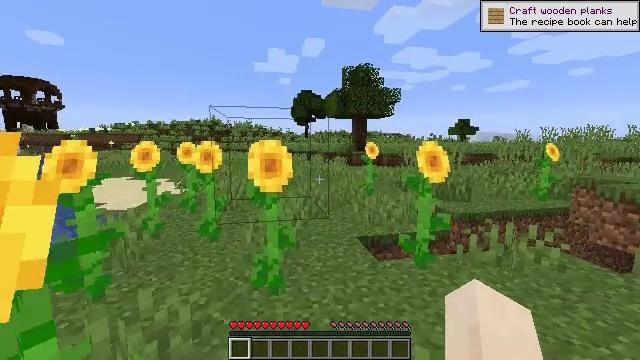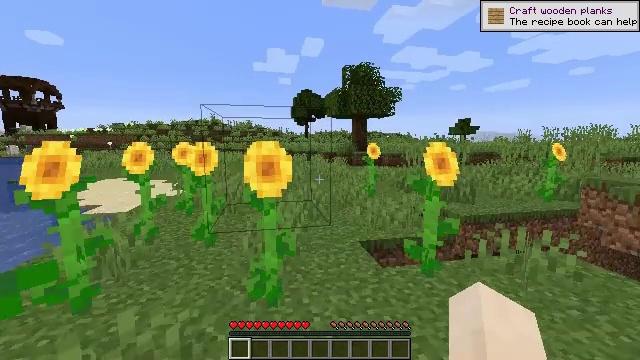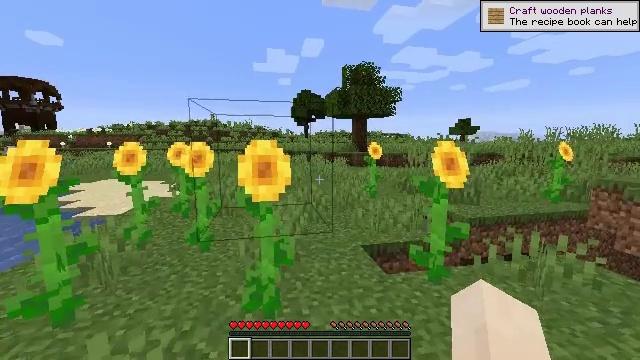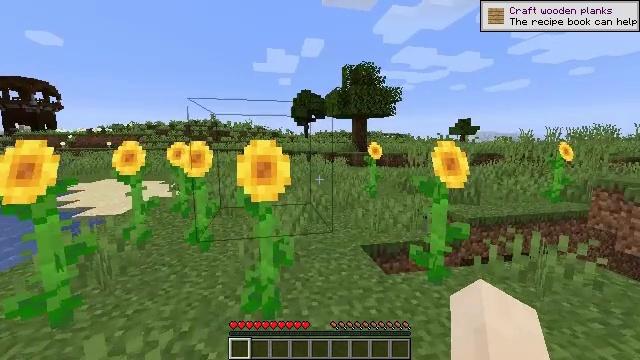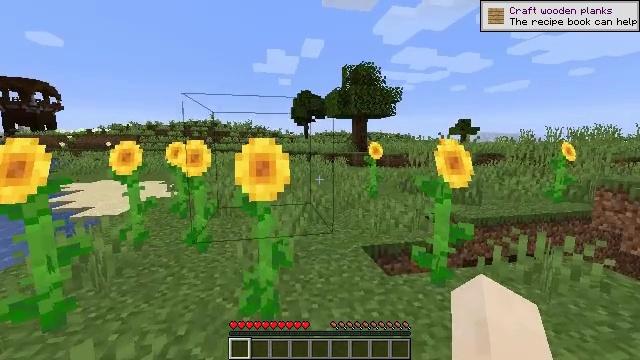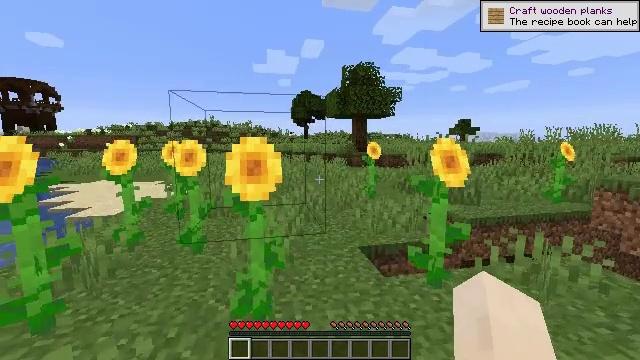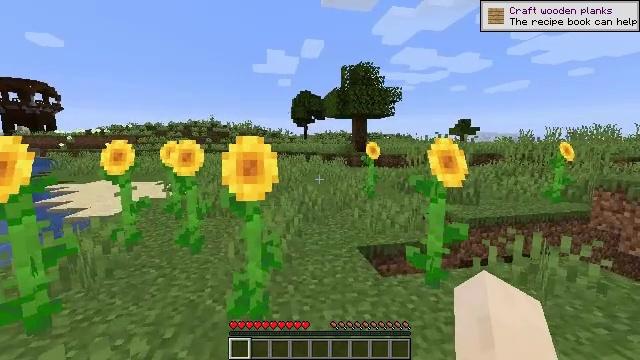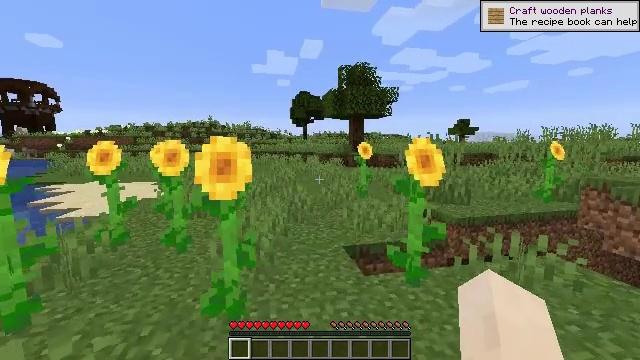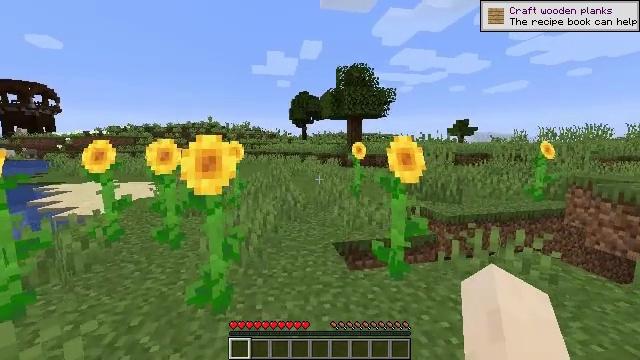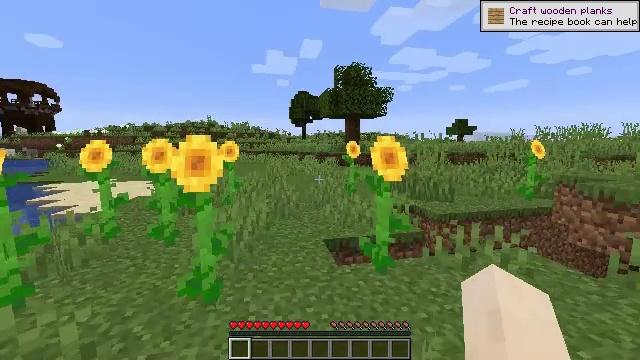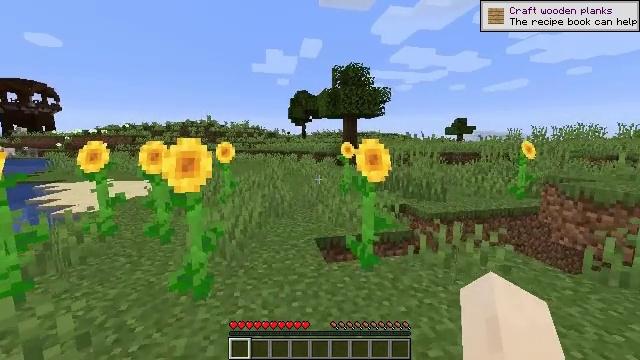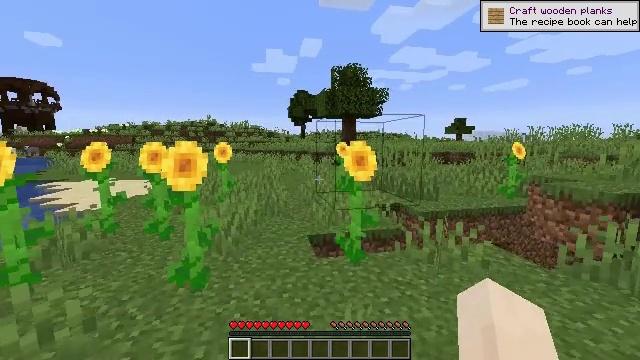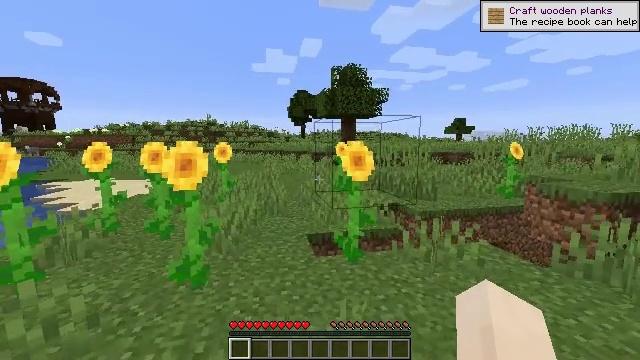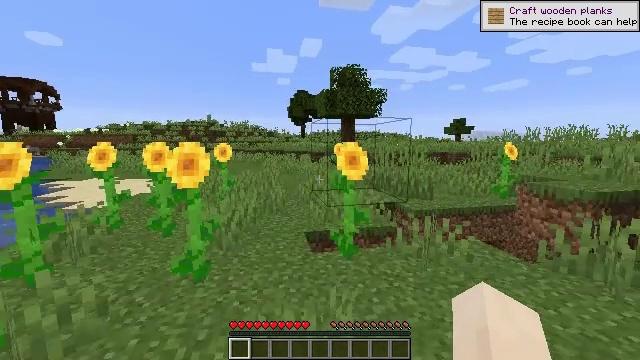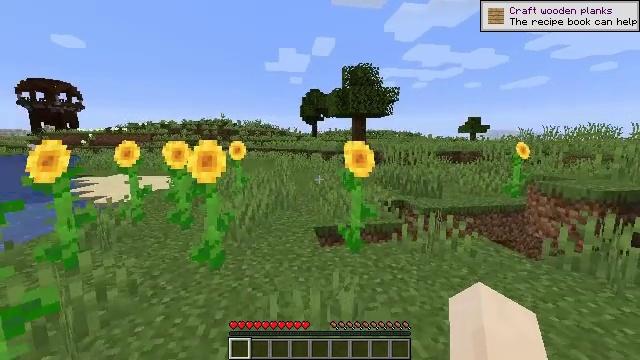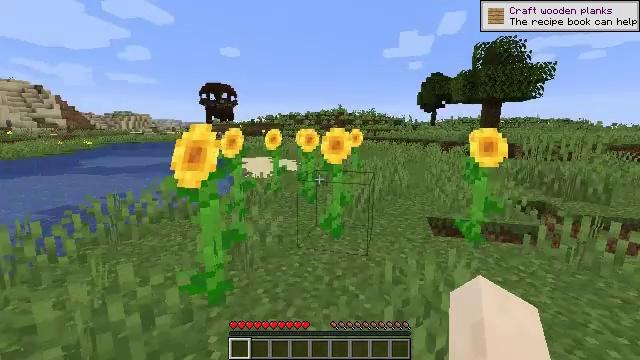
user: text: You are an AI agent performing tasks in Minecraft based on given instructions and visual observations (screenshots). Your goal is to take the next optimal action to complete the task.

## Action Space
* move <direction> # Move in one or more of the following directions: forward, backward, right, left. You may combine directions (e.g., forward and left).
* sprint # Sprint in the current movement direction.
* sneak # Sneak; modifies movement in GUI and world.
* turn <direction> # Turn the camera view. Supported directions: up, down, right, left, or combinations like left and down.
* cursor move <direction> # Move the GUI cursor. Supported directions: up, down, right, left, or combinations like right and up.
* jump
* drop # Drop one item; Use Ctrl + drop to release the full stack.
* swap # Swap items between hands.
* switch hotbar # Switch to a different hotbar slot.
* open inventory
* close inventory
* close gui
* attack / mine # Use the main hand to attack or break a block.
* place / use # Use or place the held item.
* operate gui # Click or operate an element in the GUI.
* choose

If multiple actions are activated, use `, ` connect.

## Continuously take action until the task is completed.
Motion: motion action
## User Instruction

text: Mine red sand from the ground.
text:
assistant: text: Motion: move forward
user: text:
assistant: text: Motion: no_op
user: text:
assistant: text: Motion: no_op
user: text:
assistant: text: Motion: no_op
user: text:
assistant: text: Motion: move right
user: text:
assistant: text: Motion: move right
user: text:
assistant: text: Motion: move back and move right
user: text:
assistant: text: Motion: move back and move right
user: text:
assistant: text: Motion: move back and move right
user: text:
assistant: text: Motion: move back and move right
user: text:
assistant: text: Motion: move back
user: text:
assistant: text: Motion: move back
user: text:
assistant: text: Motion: move back
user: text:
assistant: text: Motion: move back, turn left
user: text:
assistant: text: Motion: move left, turn left and down
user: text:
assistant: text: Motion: move left, turn left
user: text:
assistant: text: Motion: move left, turn left
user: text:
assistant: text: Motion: move left, turn left and down
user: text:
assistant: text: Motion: move forward and move left, turn right
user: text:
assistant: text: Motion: move forward and move left
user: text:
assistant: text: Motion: move forward and move left
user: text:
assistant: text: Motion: move forward and move left
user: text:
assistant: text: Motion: move forward and move left
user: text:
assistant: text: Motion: move left
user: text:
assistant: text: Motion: move left, turn left
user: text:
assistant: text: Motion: move left, turn left and up
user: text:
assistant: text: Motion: move left, turn left
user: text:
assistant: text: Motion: move forward and move left, turn left and up
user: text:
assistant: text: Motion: move forward and move left
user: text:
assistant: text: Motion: move forward and move left